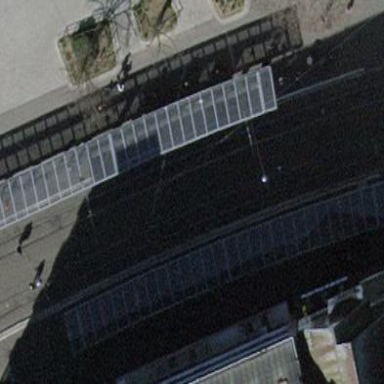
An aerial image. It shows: Shelter for public transport.